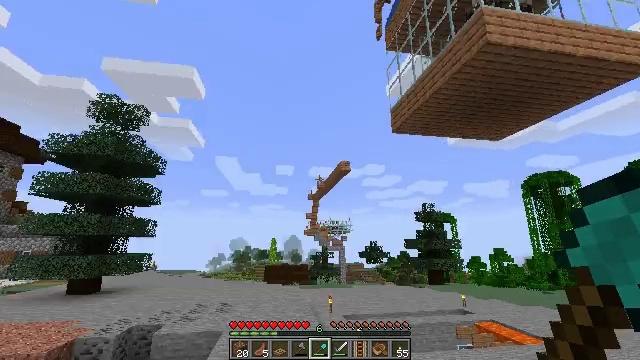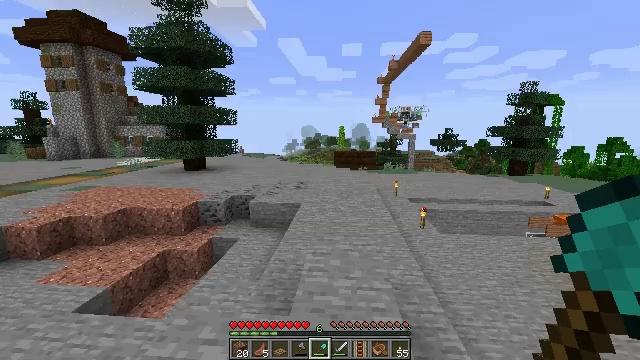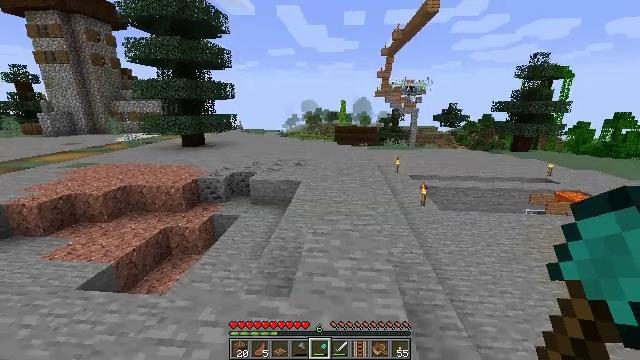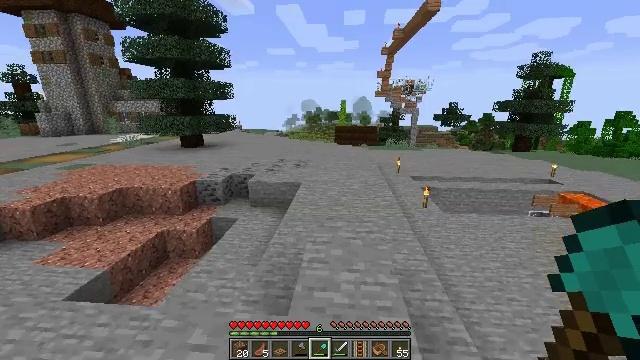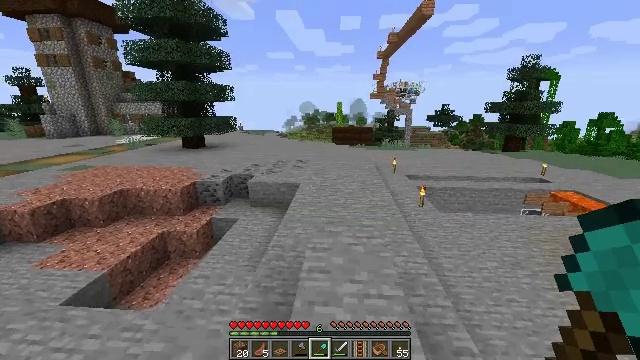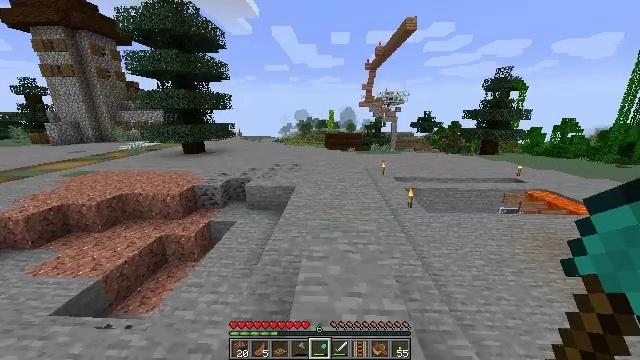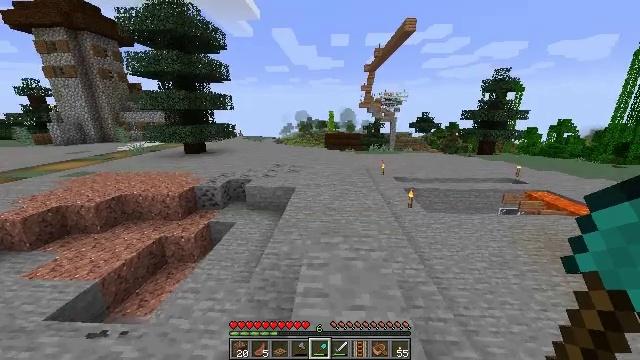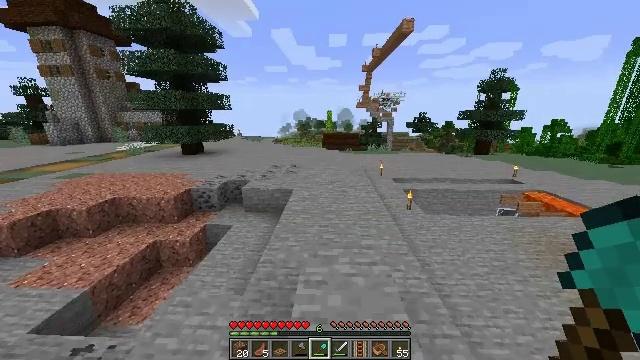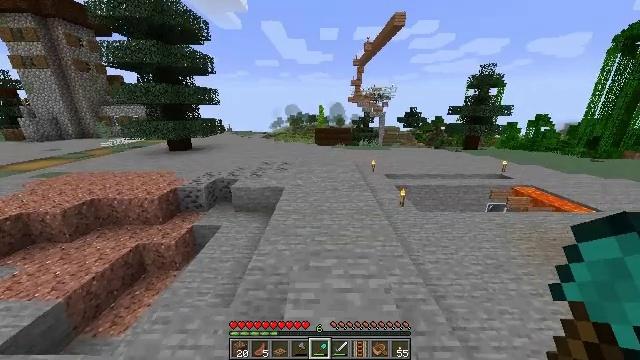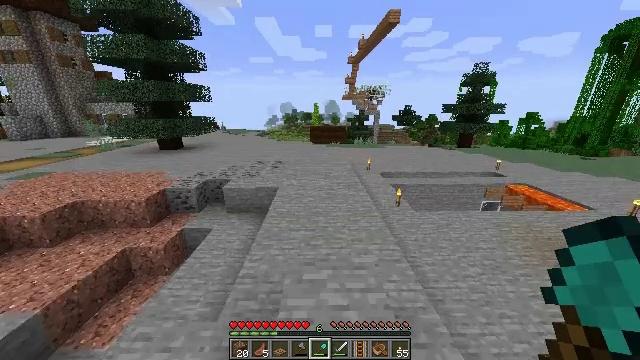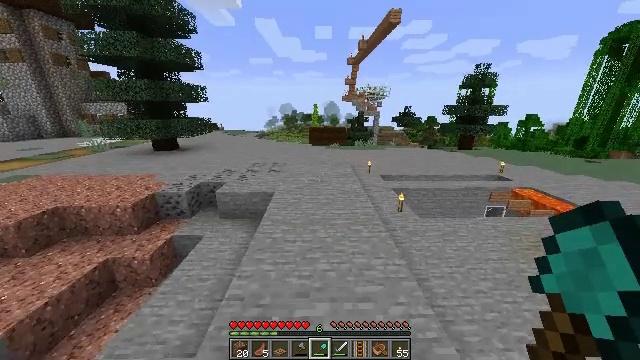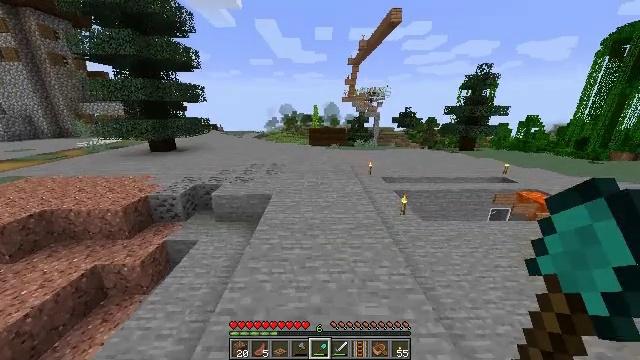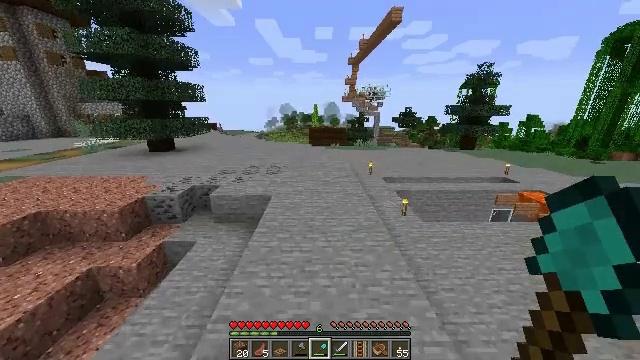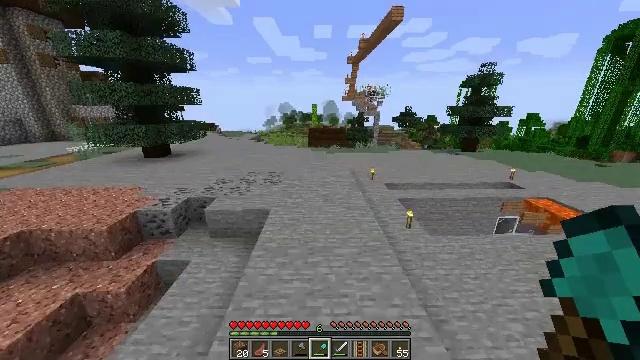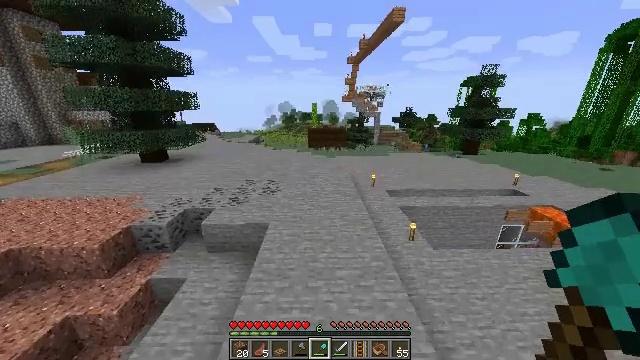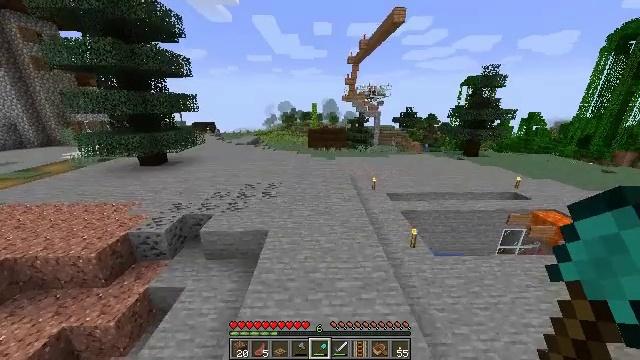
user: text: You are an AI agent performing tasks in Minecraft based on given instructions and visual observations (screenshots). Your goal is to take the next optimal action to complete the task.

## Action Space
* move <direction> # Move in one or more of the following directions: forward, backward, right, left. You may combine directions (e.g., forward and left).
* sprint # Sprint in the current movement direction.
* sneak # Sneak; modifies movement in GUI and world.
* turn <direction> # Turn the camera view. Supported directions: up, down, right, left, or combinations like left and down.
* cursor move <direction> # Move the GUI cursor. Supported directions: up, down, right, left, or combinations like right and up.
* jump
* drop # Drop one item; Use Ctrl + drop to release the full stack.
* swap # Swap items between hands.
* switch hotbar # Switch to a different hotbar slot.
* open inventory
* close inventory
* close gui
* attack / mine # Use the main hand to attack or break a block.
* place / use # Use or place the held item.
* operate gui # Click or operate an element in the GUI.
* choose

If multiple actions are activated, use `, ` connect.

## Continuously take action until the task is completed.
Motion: motion action
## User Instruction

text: Pick up the poppy from the field.
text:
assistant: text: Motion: move forward, turn left and down
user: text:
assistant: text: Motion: move forward, turn down
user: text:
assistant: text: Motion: move forward, sprint
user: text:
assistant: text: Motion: move forward, sprint
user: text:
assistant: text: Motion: move forward, sprint, turn right
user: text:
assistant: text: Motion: move forward, sprint
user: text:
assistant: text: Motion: move forward
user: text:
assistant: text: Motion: move forward, sprint, turn right and down
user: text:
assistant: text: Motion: move forward, sprint, turn right
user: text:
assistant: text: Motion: move forward, sprint
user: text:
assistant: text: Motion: move forward, sprint
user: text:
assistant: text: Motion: move forward
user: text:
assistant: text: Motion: move forward, jump
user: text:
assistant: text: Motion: move forward, jump
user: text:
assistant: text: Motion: move forward, jump
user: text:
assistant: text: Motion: move forward, jump
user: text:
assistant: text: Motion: move forward, jump
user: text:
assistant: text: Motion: move forward, jump
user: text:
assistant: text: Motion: move forward, jump
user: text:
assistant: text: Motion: move forward, jump
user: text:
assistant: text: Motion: move forward, turn right, jump
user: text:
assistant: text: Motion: move forward, turn right, jump
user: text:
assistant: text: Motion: move forward, jump
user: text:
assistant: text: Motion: move forward, jump
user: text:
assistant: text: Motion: move forward, sprint, jump
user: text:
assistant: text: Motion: move forward, sprint, turn down, jump
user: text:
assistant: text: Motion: move forward, sprint, turn right and down, jump
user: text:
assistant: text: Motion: move forward, sprint, turn right and down, jump
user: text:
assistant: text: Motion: move forward, turn right and down, jump
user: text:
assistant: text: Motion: move forward, jump